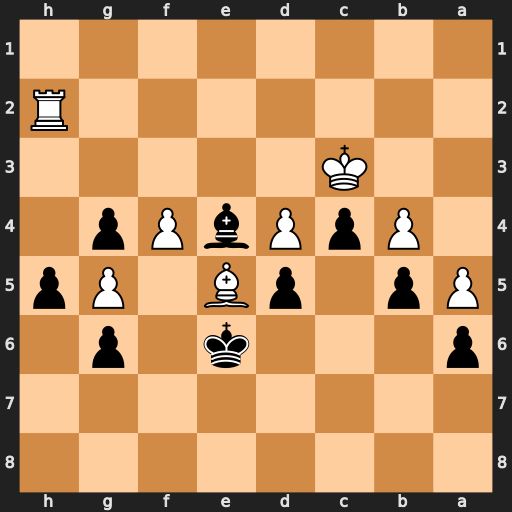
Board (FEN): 8/8/p3k1p1/Pp1pB1Pp/1PpPbPp1/2K5/7R/8
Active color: b
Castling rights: -
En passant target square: -
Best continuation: Kf5 Rxh5 gxh5